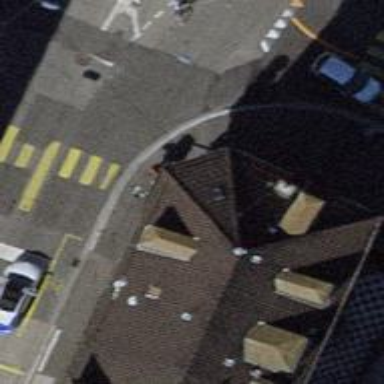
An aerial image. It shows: Bar.